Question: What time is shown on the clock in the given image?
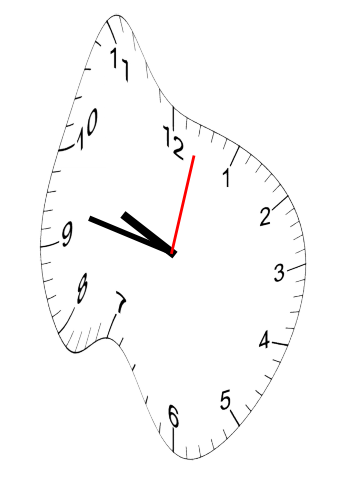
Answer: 09:47:02